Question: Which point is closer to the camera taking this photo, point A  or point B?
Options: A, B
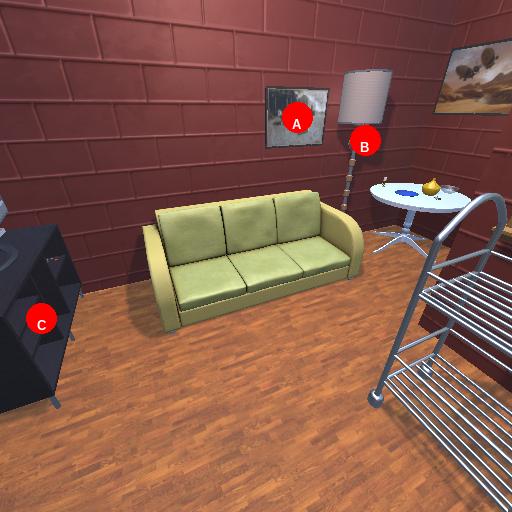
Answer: A